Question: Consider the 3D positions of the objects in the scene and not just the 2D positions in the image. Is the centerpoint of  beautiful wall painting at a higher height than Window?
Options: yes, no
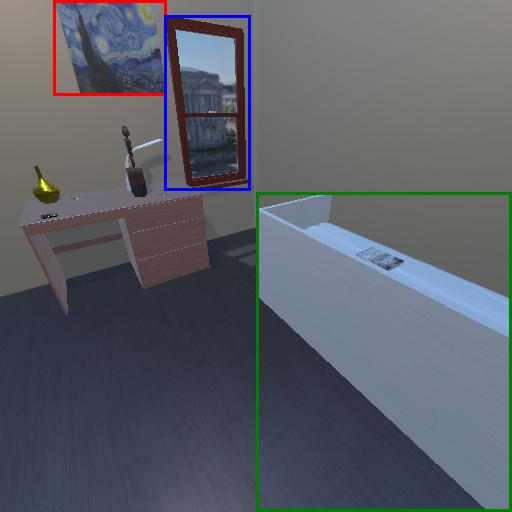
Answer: yes